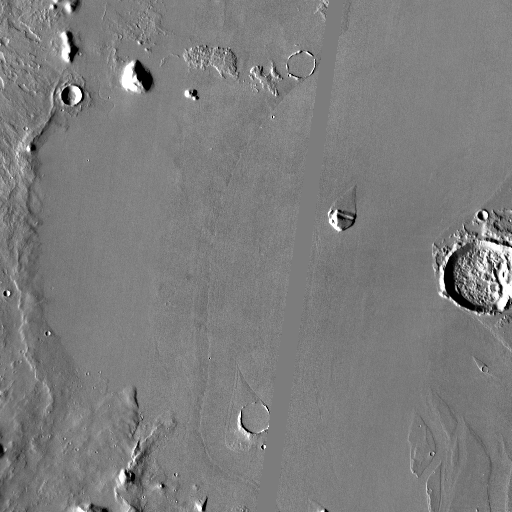
Crater classes present: Background, Other, Buried